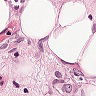
Metastatic tissue present: yes